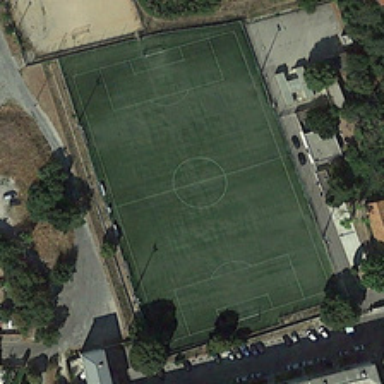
A football field is surrounded by some green trees and several buildings .